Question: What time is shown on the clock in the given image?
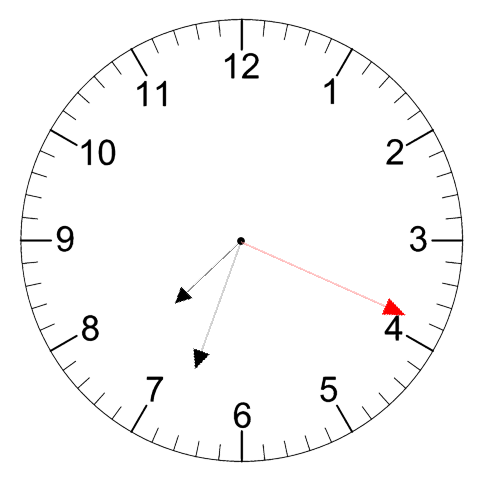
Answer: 07:33:19